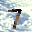
Label: 7